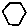
Label: hexagon